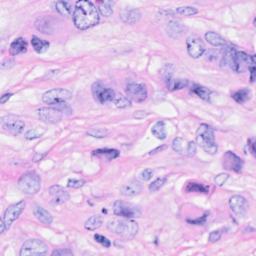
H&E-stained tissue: Breast